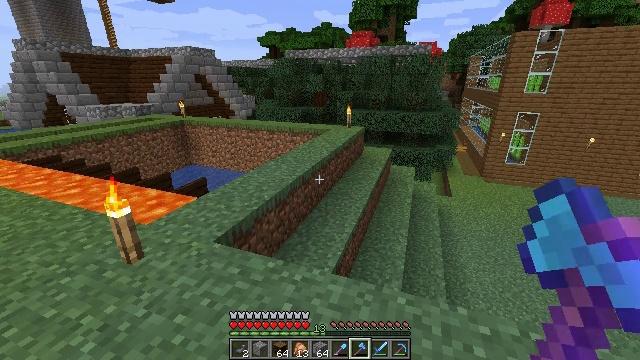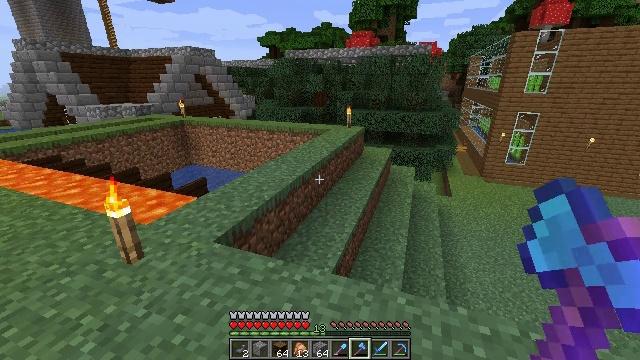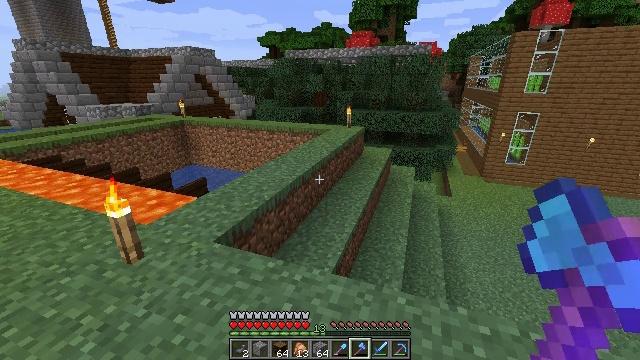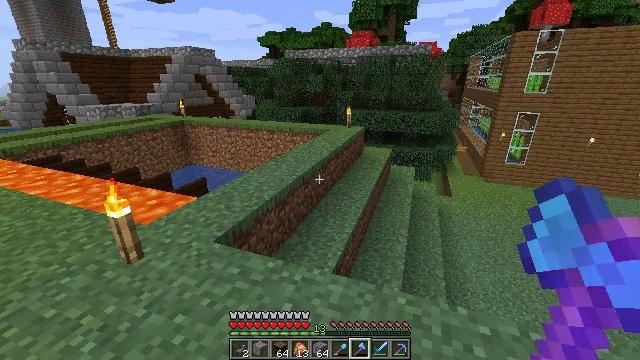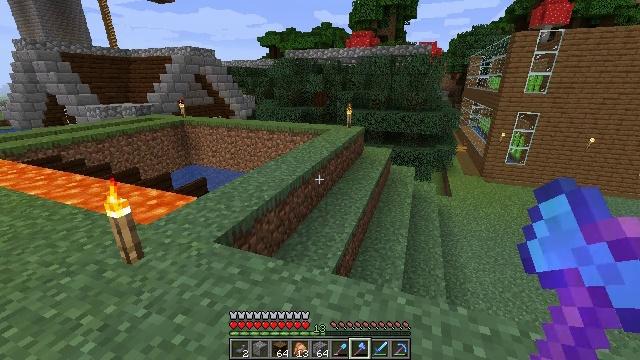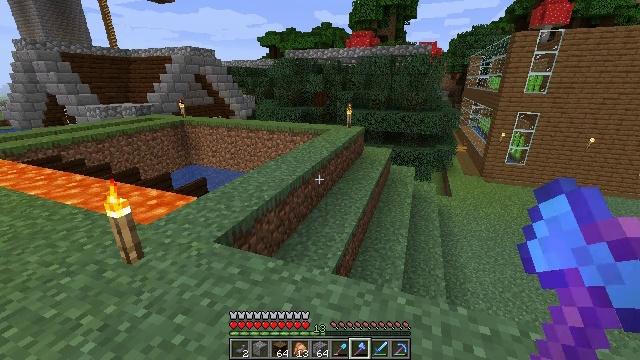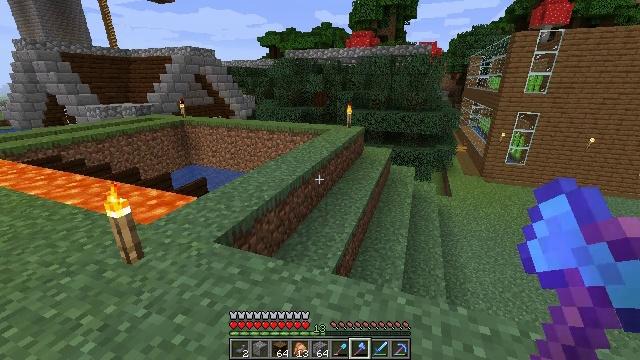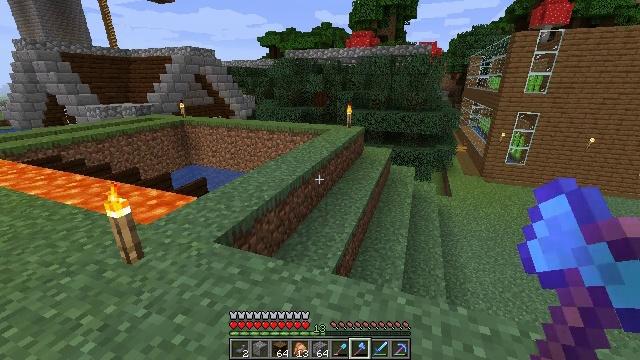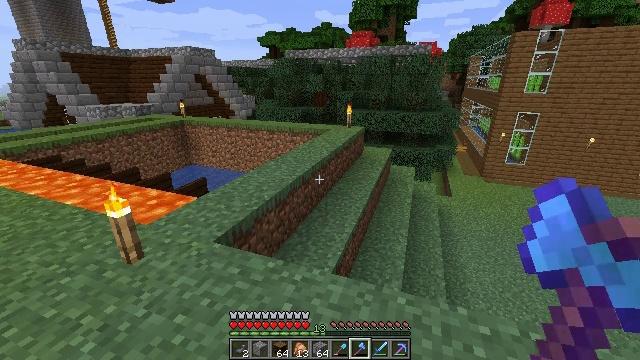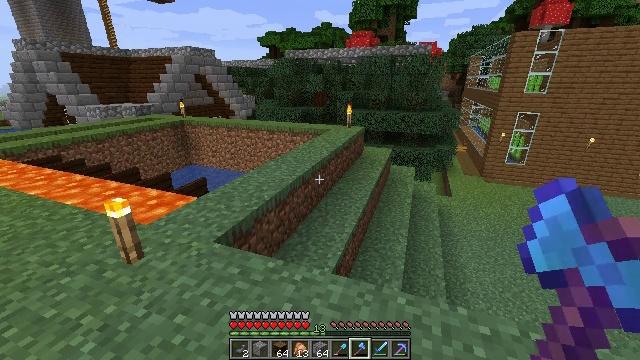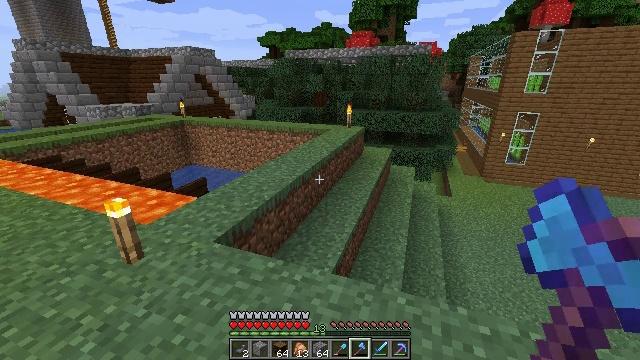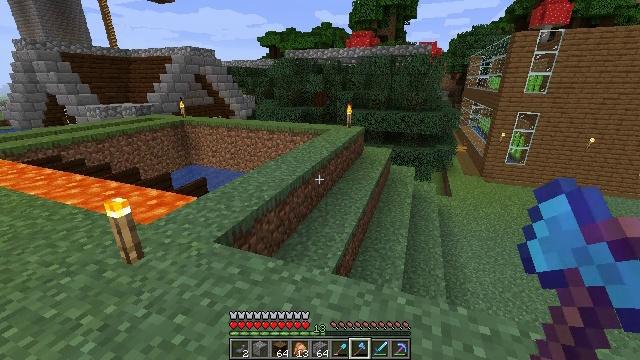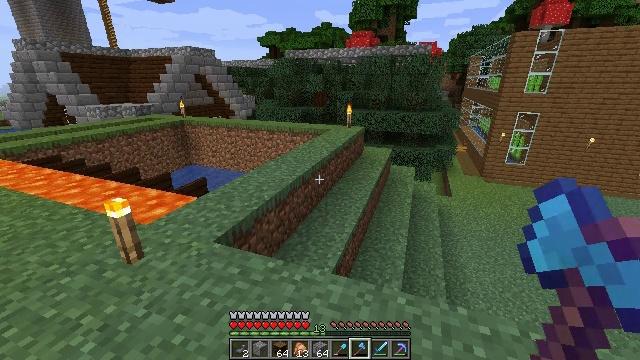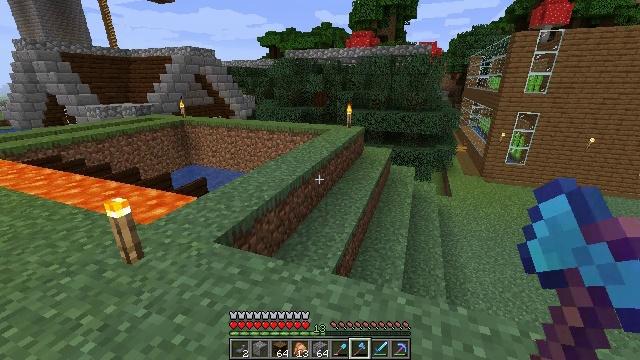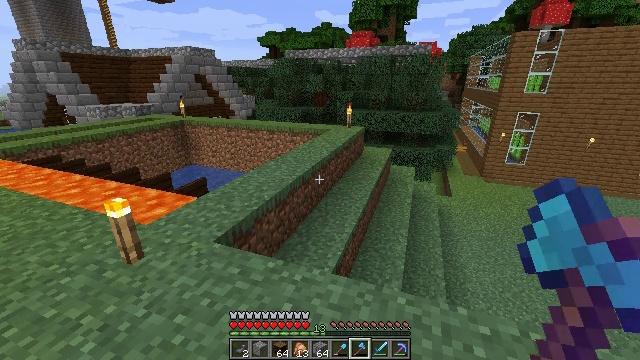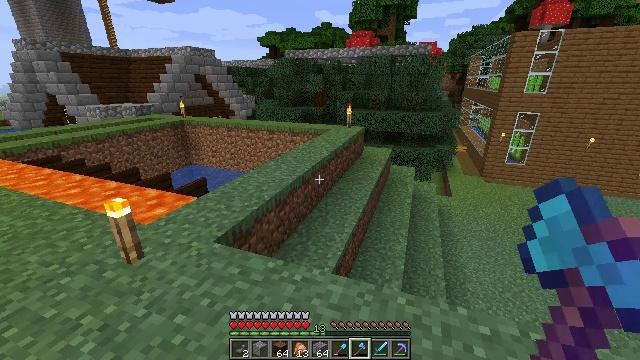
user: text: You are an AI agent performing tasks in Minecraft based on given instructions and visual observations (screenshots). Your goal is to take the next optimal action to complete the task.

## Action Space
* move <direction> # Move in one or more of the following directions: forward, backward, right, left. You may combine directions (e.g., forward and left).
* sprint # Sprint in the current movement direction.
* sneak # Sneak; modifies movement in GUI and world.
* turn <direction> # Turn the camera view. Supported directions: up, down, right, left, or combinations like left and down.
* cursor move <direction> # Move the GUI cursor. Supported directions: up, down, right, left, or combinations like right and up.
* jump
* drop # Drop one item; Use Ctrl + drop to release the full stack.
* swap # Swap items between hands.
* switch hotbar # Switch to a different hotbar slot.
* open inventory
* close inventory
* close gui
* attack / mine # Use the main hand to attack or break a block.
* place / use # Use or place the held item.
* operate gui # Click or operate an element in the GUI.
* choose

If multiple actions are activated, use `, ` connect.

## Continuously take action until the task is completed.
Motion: motion action
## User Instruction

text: Collect wheat crops.
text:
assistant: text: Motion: no_op
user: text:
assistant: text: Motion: no_op
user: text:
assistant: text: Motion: no_op
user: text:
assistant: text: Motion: no_op
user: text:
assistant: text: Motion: no_op
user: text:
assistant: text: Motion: no_op
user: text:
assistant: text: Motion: no_op
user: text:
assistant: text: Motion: no_op
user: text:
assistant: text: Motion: no_op
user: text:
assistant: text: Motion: no_op
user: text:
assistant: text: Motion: no_op
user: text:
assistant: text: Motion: no_op
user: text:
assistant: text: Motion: no_op
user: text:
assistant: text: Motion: no_op
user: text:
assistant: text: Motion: no_op
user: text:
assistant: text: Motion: no_op
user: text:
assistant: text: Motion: no_op
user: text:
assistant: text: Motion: no_op
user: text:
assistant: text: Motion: no_op
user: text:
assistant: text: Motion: no_op
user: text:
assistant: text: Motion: no_op
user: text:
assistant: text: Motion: no_op
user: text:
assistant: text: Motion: no_op
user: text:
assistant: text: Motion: no_op
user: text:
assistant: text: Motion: no_op
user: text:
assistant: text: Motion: no_op
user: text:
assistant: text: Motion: no_op
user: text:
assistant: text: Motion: no_op
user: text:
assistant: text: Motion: no_op
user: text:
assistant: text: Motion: no_op